Question: I download quotes from yahoo with quantmod, compute quarterly returns and want to merge the returns and quotes into one xts object. In this new object I would like to see only the date where I have both a return and a quarterly return (typically last day of quarter). What I see however is this:

Here is the code:
'''
library(quantmod)
#Define stocks
tickers<-c("DBK.DE","DTE.DE")
stock<-tickers
StartDate<-'2011-6-25'
EndDate<-'2016-06-25'
PF <- getSymbols(tickers, src='yahoo', from=StartDate, to=EndDate)
# combine the adjusted close values in one (xts) object
dataset <- Ad(get(PF[1]))
for (i in 2:length(PF)) {
dataset <- merge(dataset, Ad(get(PF[i])))
}
#Getting Quarterly Returns
QReturns<-as.xts(as.data.frame(lapply(dataset,quarterlyReturn)))
#Here is where I suspect the problem
Quarterly_Portfolio<-merge.xts(dataset,QReturns)
'''
Any idea?
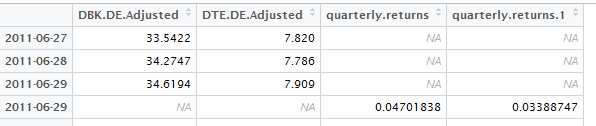
Answer: While <URL> solves the problem, it does not correctly diagnose or address the root cause.
There is nothing wrong with merging two xts objects that have different index classes, because all xts objects store the index as POSIXct internally. For example:
'''
d <- Sys.Date()
merge(date=xts(1,d), posixct=xts(2,as.POSIXct(d,tz="UTC")))
date posixct
# 2016-07-09 1 2
'''
The problem is because your two xts object have different timezones. Note that 'dataset' has a UTC timezone, since a Date index cannot have a timezone.
'''
R> str(dataset)
An 'xts' object on 2011-06-27/2016-06-24 containing:
Data: num [1:1305, 1:2] 33.5 34.3 34.6 35.1 36 ...
- attr(*, "dimnames")=List of 2
..$ : NULL
..$ : chr [1:2] "DBK.DE.Adjusted" "DTE.DE.Adjusted"
Indexed by objects of class: [Date] TZ: UTC
xts Attributes:
List of 2
$ src : chr "yahoo"
$ updated: POSIXct[1:1], format: "2016-07-09 08:21:12"
'''
But 'QReturns' has a 'empty' TZ attribute (which means your local timezone is used).
'''
R> str(QReturns)
An 'xts' object on 2011-06-30/2016-06-24 containing:
Data: num [1:21, 1:2] 0.047 -0.354 0.118 0.267 -0.215 ...
- attr(*, "dimnames")=List of 2
..$ : NULL
..$ : chr [1:2] "quarterly.returns" "quarterly.returns.1"
Indexed by objects of class: [POSIXct,POSIXt] TZ:
xts Attributes:
NULL
'''
'QReturns' looks like this because you called 'as.xts' on a data.frame, and 'as.xts.data.frame' specifies 'dateFormat = "POSIXct"' by default. If you set 'dateFormat = "Date"', you won't have a problem with merging these two objects.
Also note that it's bad practice to call methods directly ('merge.xts'). You should just call the 'merge' generic and let the S3 system handle method dispatch.
'''
QReturns <- as.xts(as.data.frame(lapply(dataset,quarterlyReturn)),dateFormat="Date")
Quarterly_Portfolio <- merge(dataset,QReturns)
head(Quarterly_Portfolio)
# DBK.DE.Adjusted DTE.DE.Adjusted quarterly.returns quarterly.returns.1
# 2011-06-27 33.5422 7.820 NA NA
# 2011-06-28 34.2747 7.786 NA NA
# 2011-06-29 34.6194 7.909 NA NA
# 2011-06-30 35.1193 8.085 0.<PHONE> 0.<PHONE>-07-01 36.0286 7.992 NA NA
# 2011-07-04 35.7787 7.995 NA NA
'''
I personally would avoid this all together by not converting from xts to data.frame back to xts when calculating 'QReturns'. You can call 'lapply' on an xts object directly, then merge the results back together using 'do.call(merge, ...)'.
'''
QReturns <- do.call(merge, lapply(dataset, quarterlyReturn))
Quarterly_Portfolio <- merge(dataset, QReturns)
'''
Your 'getSymbols' and "combine" steps can also be done more compactly:
'''
PF <- new.env()
getSymbols(tickers, from=StartDate, to=EndDate, env=PF)
# combine the adjusted close values in one (xts) object
dataset <- do.call(merge, eapply(PF, Ad))
'''